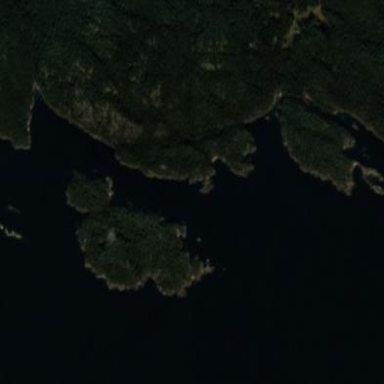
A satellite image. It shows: Island with natural coastline.